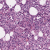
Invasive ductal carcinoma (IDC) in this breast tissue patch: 1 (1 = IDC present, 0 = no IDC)